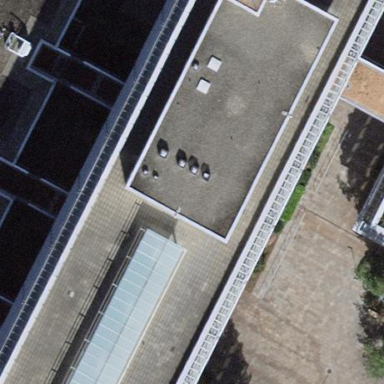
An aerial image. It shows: Part of building.